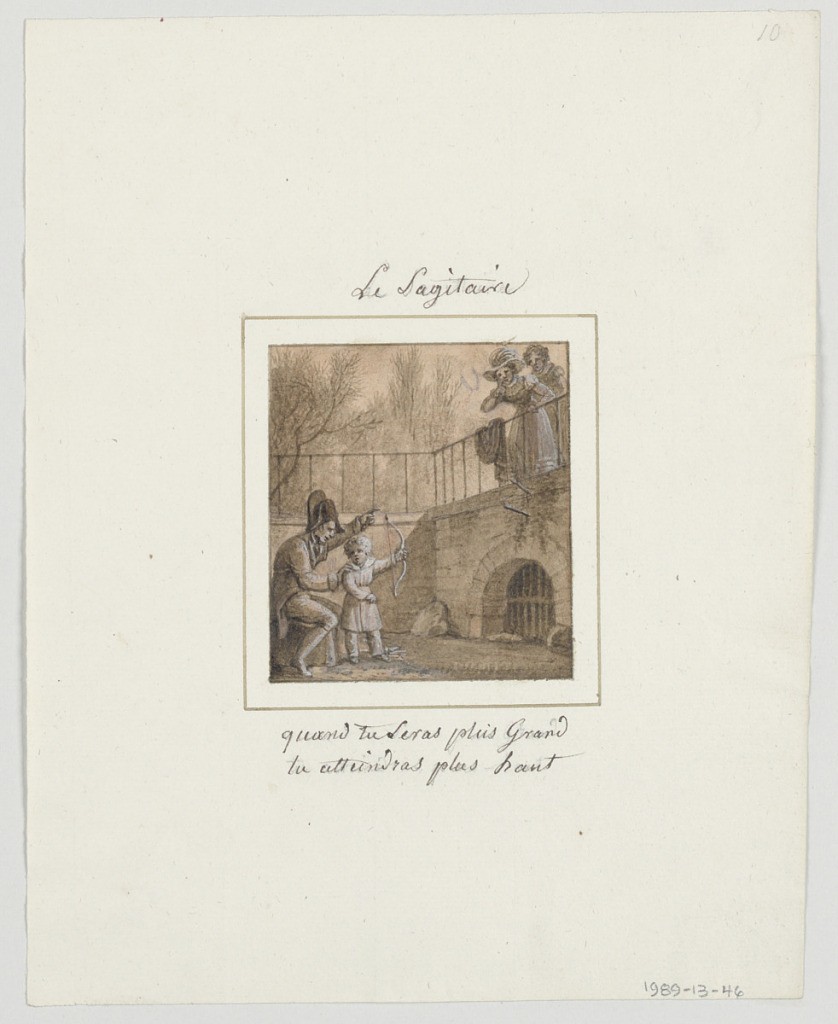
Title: Design for a Painted Porcelain Plate, Le Sagitaire (Sagittarius) from le Zodiaque Travesti (The Farcical Zodiac) Service
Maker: Jean Charles Develly, French, 1783 - 1849
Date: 1824
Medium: Pen and brown ink, brush and brown, black wash, pink, tan watercolor, white gouache, red crayon, graphite on cream laid paper mounted on cream laid paper, ruled boarder in pen and brown ink
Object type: Drawing
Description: Design for a painted porcelain plate, square format. Scene in a walled garden.  Figure of a man, seated left foreground, is teaching a young child holding a bow, how to shoot.  Two arrows appear in the wall, right middleground, above semi-circular cave in wall.  Two women, right background, watch the archery lesson. The man tells the boy that he will shoot higher when he grows taller.